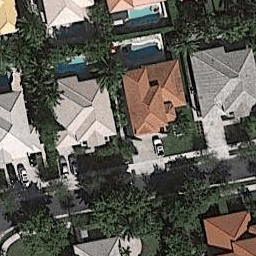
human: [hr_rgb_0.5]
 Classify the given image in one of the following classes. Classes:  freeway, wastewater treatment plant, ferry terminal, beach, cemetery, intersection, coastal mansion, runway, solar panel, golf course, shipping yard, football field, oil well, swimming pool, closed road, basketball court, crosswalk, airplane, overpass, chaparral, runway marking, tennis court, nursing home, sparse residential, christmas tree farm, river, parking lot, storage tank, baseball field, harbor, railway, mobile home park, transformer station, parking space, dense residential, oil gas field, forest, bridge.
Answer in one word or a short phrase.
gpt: coastal mansion